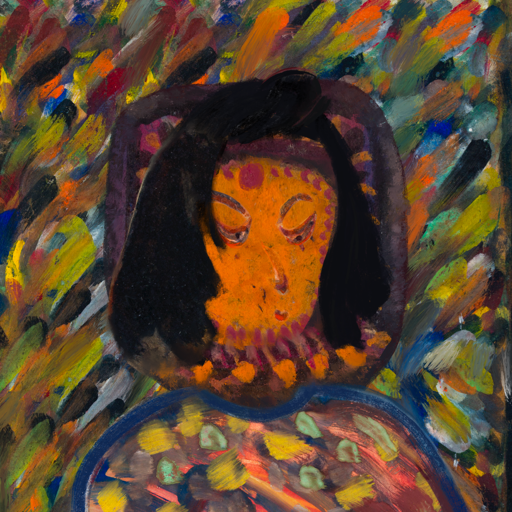
Background: An_Impression, Head And Neck Side: Doll_w_Hair, Face Side: Hypocrite, Bust: Mother_And_Son_Mother, Hair Side: Mosgoul, Head Accessory: Blank, Second Necklace: Blank, Necklace: Blank, Baby: Blank